Frequency: 65000
Velocity: 0,2015
Power: 23,7
Pulse duration: 0,0000001
Pass count: 1
Magnification: 10
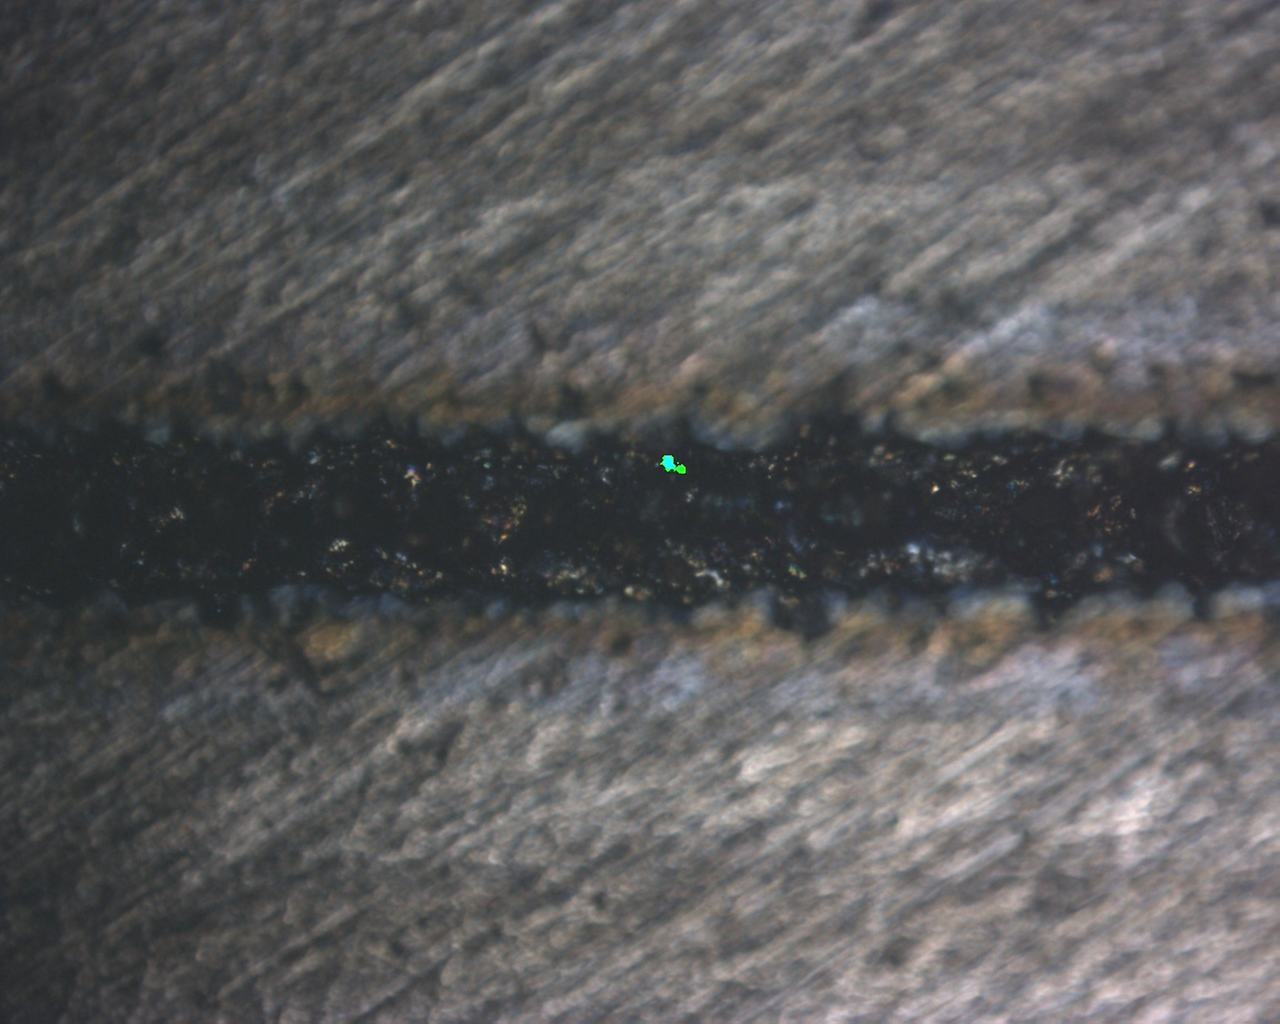
Measured width: 148.199
Other width: 63.283